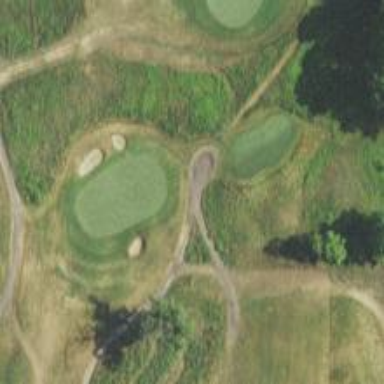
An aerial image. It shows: View of golf hole.